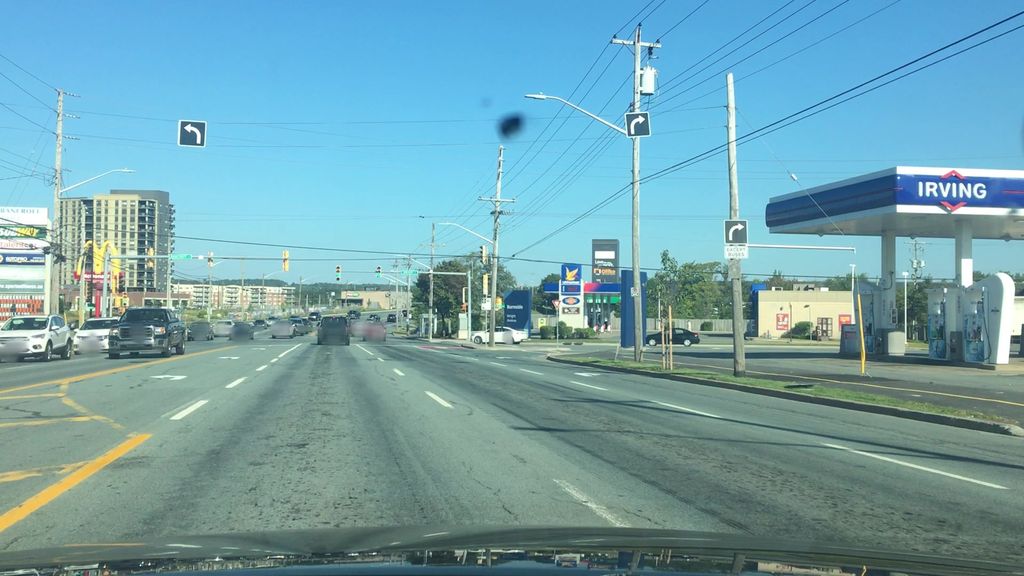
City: halifax